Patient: sex M, age 34
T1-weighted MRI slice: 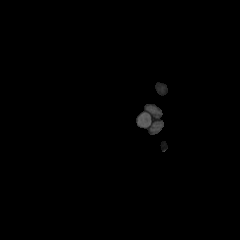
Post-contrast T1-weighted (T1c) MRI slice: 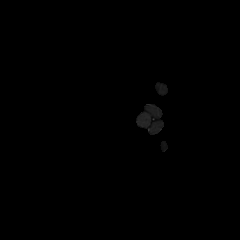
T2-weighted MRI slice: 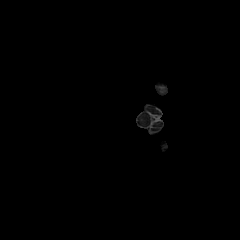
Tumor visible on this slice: no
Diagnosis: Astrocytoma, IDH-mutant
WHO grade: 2